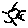
Label: sun